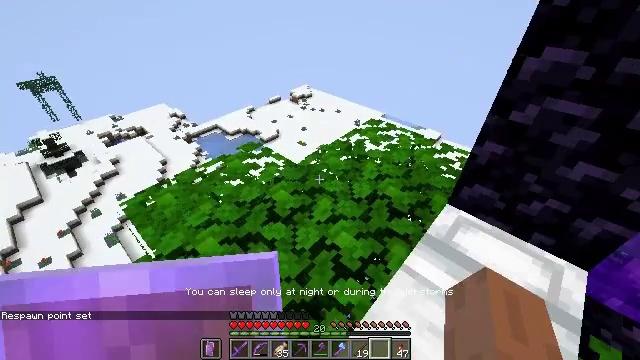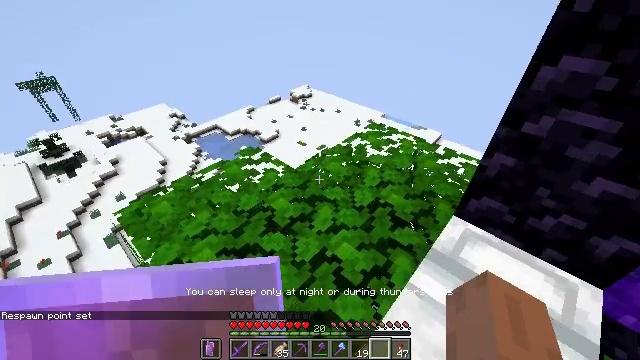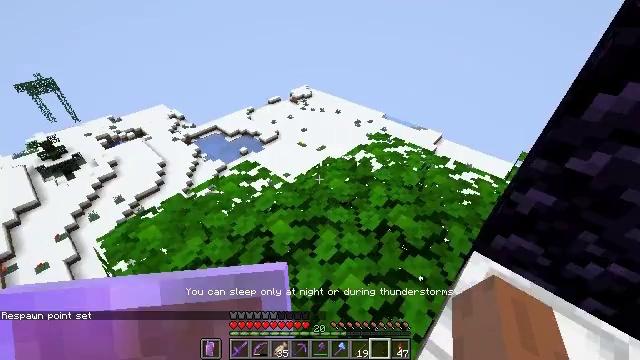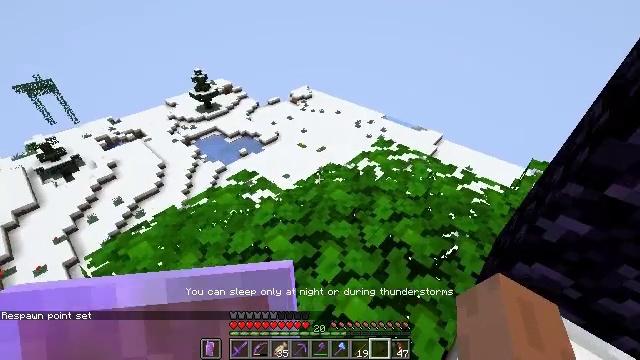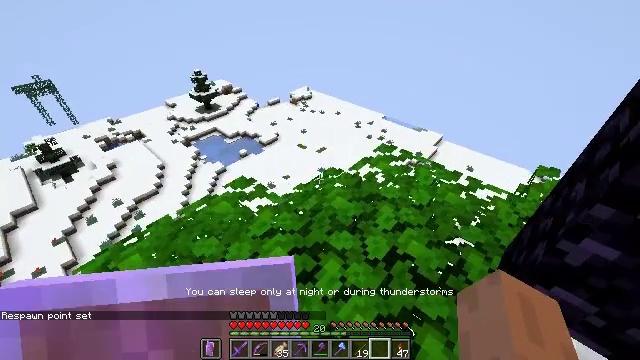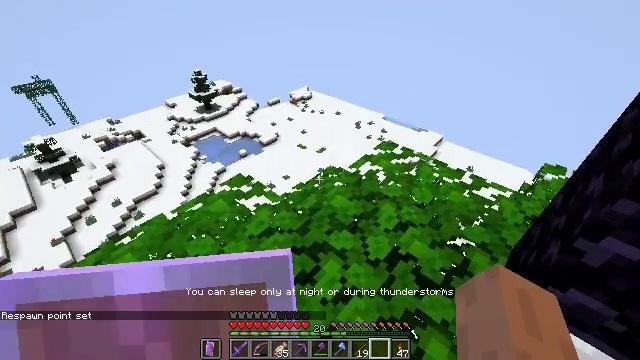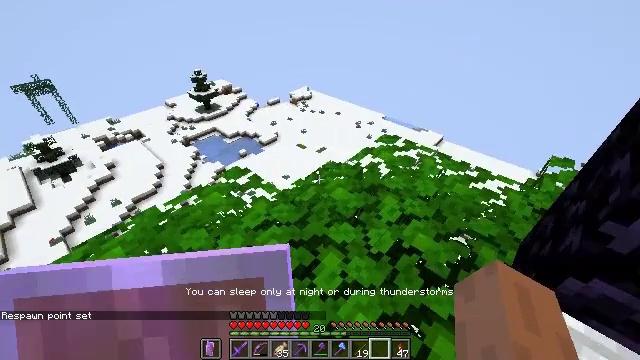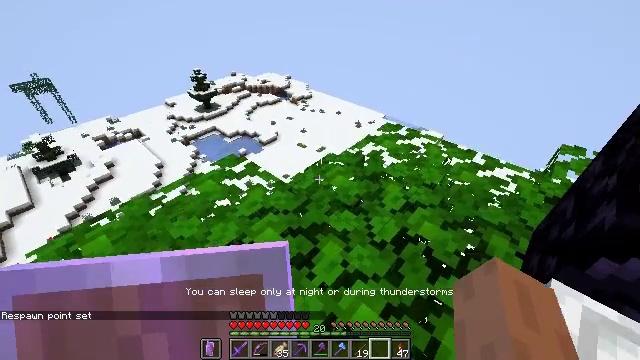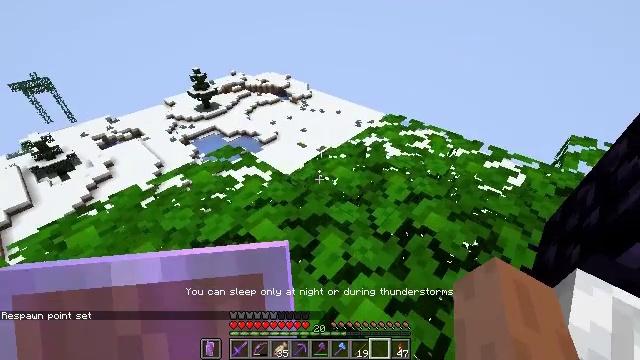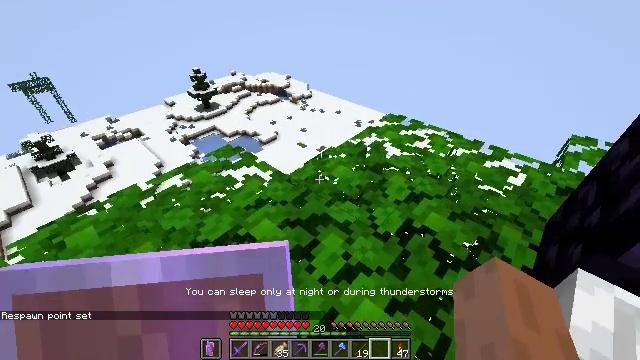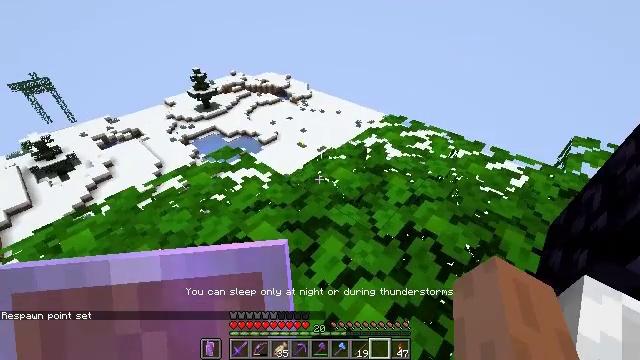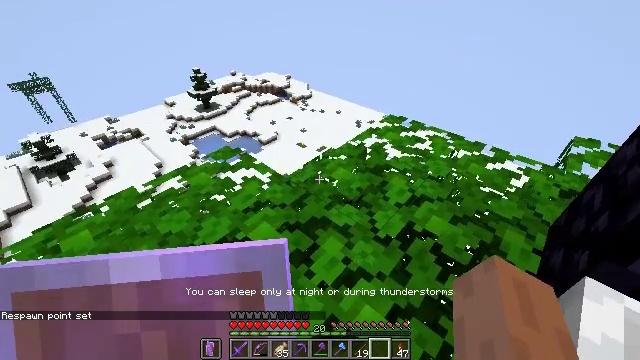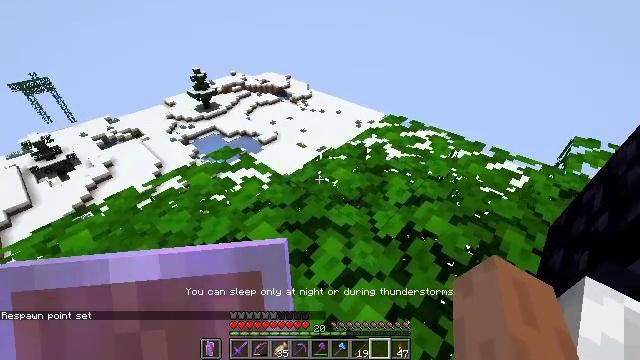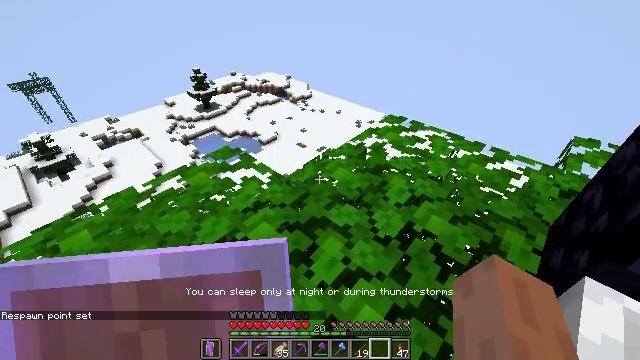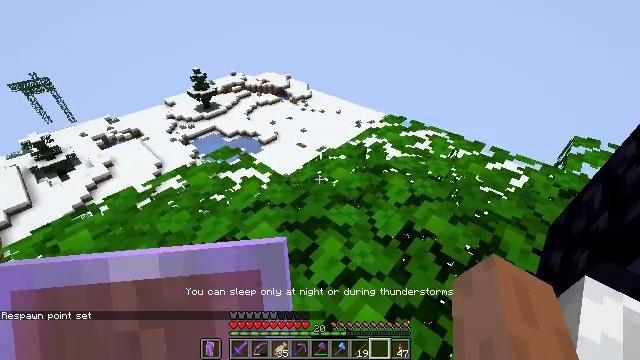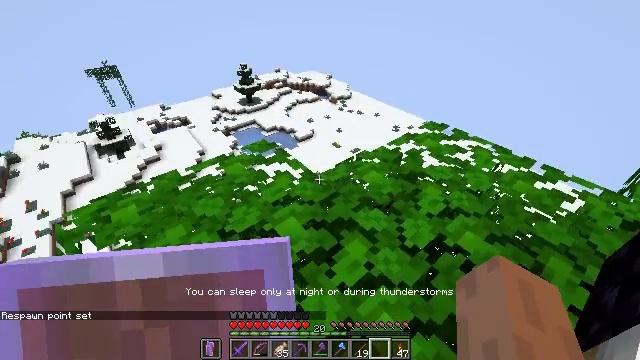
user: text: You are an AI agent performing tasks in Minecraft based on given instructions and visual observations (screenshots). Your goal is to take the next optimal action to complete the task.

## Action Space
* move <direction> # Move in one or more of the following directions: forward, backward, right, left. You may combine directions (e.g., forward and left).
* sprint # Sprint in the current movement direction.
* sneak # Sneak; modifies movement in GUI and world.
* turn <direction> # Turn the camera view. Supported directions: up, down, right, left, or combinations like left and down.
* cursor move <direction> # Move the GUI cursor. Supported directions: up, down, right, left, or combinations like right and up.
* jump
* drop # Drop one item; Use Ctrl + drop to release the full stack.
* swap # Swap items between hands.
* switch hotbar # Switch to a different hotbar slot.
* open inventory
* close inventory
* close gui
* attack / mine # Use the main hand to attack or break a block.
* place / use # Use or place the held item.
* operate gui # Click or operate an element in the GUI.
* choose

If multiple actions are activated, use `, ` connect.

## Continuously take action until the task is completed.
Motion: motion action
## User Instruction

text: Gather oak leaves by attacking.
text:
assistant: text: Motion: move forward
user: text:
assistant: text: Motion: move forward
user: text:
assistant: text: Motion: move forward
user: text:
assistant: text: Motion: no_op
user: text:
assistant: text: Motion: no_op
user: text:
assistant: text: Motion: no_op
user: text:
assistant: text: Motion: no_op
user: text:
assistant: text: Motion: no_op
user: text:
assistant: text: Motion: no_op
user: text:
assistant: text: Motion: no_op
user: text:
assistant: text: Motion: no_op
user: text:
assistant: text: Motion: no_op
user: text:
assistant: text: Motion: no_op
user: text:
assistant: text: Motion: no_op
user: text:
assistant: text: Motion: turn left
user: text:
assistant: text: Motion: turn left and up
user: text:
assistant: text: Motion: turn left and up
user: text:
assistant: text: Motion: turn left
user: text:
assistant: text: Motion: turn left
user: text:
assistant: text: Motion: no_op
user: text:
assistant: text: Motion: no_op
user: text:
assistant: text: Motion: no_op
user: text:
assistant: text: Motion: no_op
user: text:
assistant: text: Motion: no_op
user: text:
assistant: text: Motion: no_op
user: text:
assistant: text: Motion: no_op
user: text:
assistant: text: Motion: no_op
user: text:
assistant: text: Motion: no_op
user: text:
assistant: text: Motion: no_op
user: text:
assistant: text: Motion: no_op